Question: Is there any hook which can change "YOUR ACCOUNT" text to User Name or the User ID?

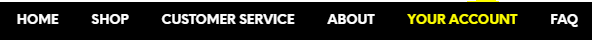
Answer: Good question! The best way to do that is the filter hook "the_title" which is used to display page title. You need to check if the user is login and if it's your page before change to user name.
Here is a proposition of code to put in your functions.php:
'''
function wc_filter_page_title($title, $id = null) {
if( is_user_logged_in() && strtolower($title) == 'your account' ){
$current_user = wp_get_current_user();
return $current_user->display_name;
} else {
return $title;
}
}
add_filter('the_title', 'wc_filter_page_title', 10, 2 );
'''
This code needs some changes if you have in a multilanguage website, if the page title is different or if you only wants to make this change in the menu.